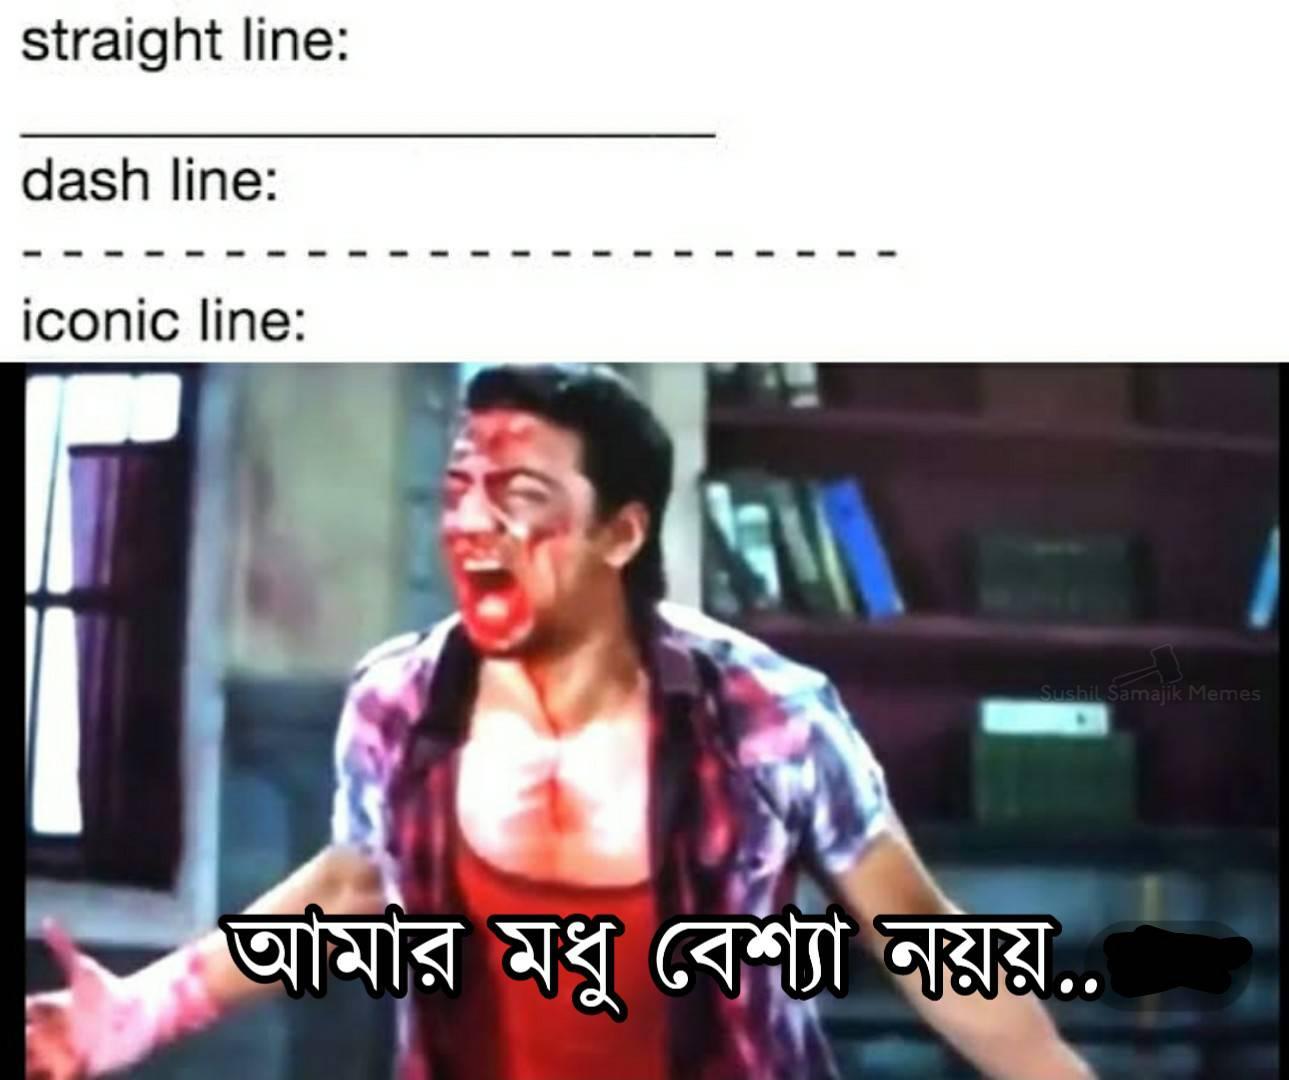
Caption: straight line:     dash line:    iconic line:       আমার মধু বেশ্যা নয়য়
Label: non-hate